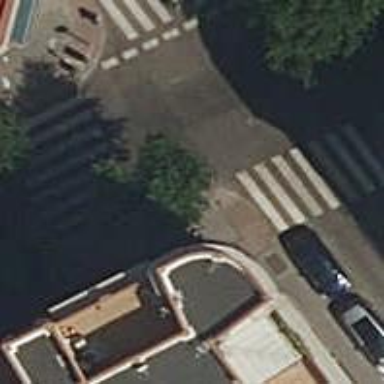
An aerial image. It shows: Sidewalk made of paving stones.